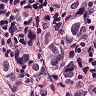
Metastatic tissue present: yes